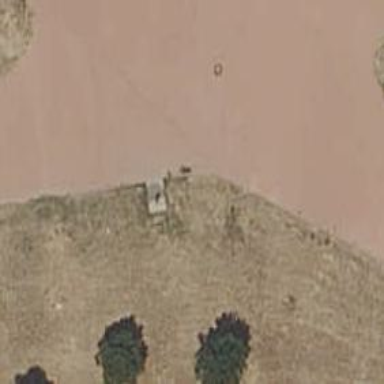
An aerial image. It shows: Drinking water facility available.